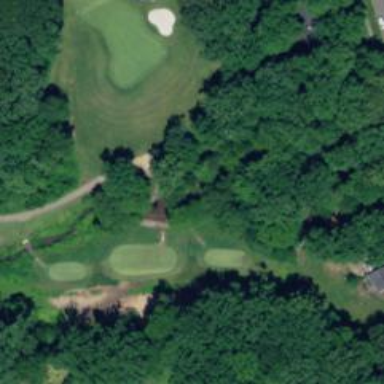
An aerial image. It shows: Path for both roads and golfers.